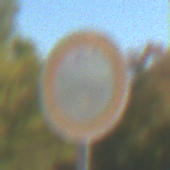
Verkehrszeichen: VerbotFahrzeugeAllerArt
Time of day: Midday
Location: Outdoor (Nature)
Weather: Clear
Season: Summer
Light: Natural